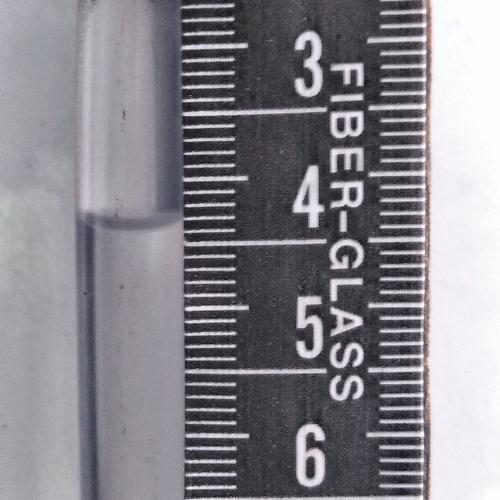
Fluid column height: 4.3 cm